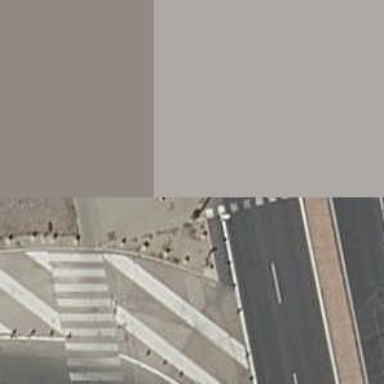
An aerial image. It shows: Traffic signals at road crossing.